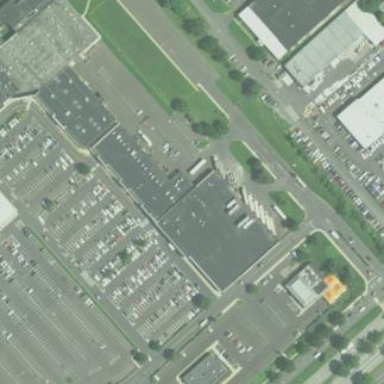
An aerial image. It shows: Supermarket located in building.